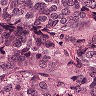
Metastatic tissue present: yes